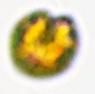
Label: Akashiwo